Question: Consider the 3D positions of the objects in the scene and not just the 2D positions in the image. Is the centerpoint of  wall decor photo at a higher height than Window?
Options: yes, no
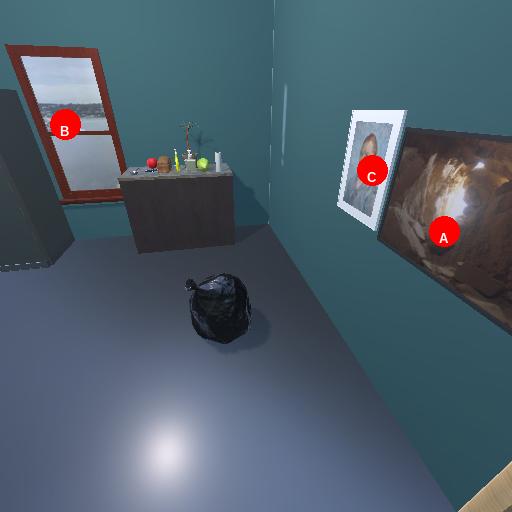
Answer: yes